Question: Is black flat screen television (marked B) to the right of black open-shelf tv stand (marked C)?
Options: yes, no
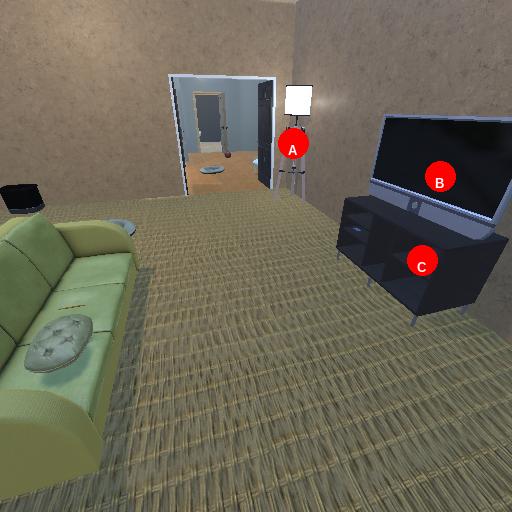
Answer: yes